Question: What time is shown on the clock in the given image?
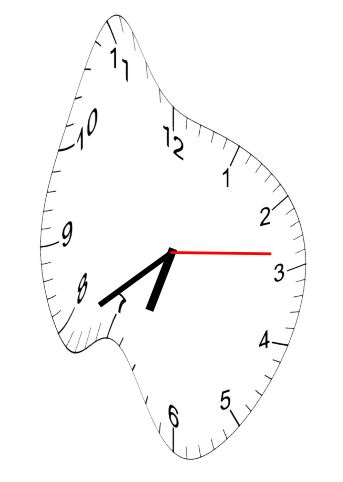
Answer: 06:39:14